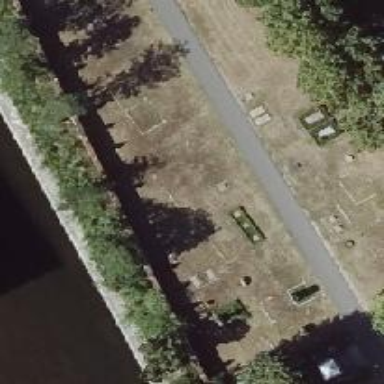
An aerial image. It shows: Tomb in historic cemetery.